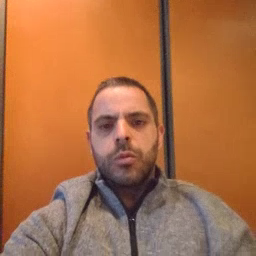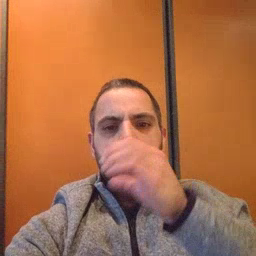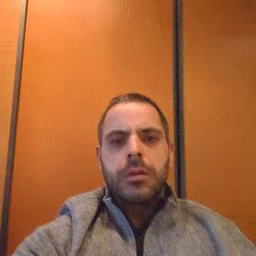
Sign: drink